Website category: university
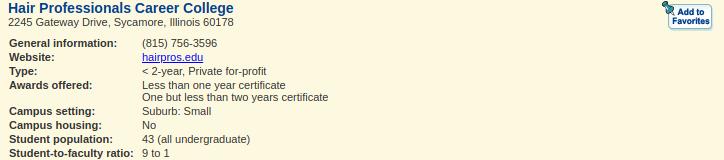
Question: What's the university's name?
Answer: Hair Professionals Career College

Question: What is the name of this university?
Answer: Hair Professionals Career College

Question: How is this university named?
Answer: Hair Professionals Career College

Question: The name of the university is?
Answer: Hair Professionals Career College

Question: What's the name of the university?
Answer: Hair Professionals Career College

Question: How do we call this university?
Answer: Hair Professionals Career College

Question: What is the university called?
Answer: Hair Professionals Career College

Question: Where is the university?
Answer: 2245 Gateway Drive, Sycamore, Illinois 60178

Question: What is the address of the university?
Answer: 2245 Gateway Drive, Sycamore, Illinois 60178

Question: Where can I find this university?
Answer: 2245 Gateway Drive, Sycamore, Illinois 60178

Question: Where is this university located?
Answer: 2245 Gateway Drive, Sycamore, Illinois 60178

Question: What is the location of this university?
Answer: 2245 Gateway Drive, Sycamore, Illinois 60178

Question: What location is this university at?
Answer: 2245 Gateway Drive, Sycamore, Illinois 60178

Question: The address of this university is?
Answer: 2245 Gateway Drive, Sycamore, Illinois 60178

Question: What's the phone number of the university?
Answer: (815) 756-3596

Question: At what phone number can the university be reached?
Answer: (815) 756-3596

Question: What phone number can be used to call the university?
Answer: (815) 756-3596

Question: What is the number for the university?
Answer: (815) 756-3596

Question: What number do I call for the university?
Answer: (815) 756-3596

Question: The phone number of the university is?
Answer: (815) 756-3596

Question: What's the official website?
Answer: hairpros.edu

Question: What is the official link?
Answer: hairpros.edu

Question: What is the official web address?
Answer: hairpros.edu

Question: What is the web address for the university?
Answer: hairpros.edu

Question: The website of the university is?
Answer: hairpros.edu

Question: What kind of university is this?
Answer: < 2-year, Private for-profit

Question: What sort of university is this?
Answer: < 2-year, Private for-profit

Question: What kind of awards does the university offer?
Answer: Less than one year certificate One but less than two years certificate

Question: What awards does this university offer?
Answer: Less than one year certificate One but less than two years certificate

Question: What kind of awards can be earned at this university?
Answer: Less than one year certificate One but less than two years certificate

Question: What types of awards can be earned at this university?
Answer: Less than one year certificate One but less than two years certificate

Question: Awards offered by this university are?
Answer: Less than one year certificate One but less than two years certificate

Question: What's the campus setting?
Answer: Suburb: Small

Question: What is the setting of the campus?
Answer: Suburb: Small

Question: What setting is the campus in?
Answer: Suburb: Small

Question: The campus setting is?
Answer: Suburb: Small

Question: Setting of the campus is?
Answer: Suburb: Small

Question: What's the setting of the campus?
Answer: Suburb: Small

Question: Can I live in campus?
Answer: No

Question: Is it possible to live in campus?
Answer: No

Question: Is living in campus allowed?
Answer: No

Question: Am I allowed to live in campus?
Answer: No

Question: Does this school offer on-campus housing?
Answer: No

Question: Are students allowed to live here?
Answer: No

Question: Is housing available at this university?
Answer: No

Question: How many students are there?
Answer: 43 (all undergraduate)

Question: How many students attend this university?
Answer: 43 (all undergraduate)

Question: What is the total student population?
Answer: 43 (all undergraduate)

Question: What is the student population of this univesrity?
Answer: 43 (all undergraduate)

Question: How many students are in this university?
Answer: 43 (all undergraduate)

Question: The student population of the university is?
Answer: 43 (all undergraduate)

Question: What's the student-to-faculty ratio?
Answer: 9 to 1

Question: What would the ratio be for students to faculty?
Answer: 9 to 1

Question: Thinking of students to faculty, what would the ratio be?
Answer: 9 to 1

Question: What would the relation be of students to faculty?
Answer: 9 to 1

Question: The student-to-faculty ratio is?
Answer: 9 to 1

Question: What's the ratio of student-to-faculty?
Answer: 9 to 1

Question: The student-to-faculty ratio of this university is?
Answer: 9 to 1